Current action and preconditions to check: path_clear

Your task: For each precondition in the list above, predict whether it will hold at this action.

Consider the current scene as observed from the mobile robot's camera, and analyze the predicted future states of all dynamic agents (e.g., people, animals, vehicles, or any moving entities) within the NEXT SECOND.

IMPORTANT: Only answer "very likely" if you are absolutely certain—based on strong, clear evidence—that a dynamic agent will violate the precondition in the predicted future state. Do NOT answer "very likely" for unlikely, ambiguous, or low-probability risks.

Ask yourself for each precondition: Is there a high probability, with clear and convincing evidence, that the predicted future states of any dynamic agent will interfere with the predicted future state of the currently executing action within the NEXT SECOND, causing that precondition to fail?

Assess the risk level based on these predictions. Use "likely" or "very likely" if motions create a clear risk of interference.

Use "neutral" or "improbable" if agents are nearby but their predicted paths are clearly diverging or non-conflicting.

Failure Risk Categories: "very improbable", "improbable", "neutral", "likely", "very likely"

Answer Format: Output ONLY the probability_of_failure value from these categories: "very improbable", "improbable", "neutral", "likely", "very likely"

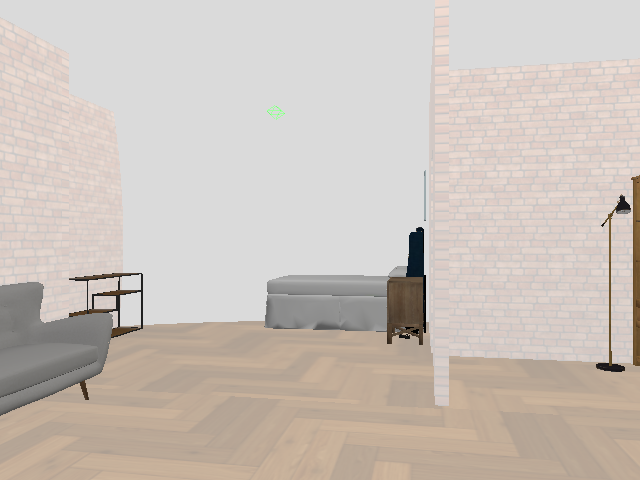

Answer: very improbable